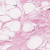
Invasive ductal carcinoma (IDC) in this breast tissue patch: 0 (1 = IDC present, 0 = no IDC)